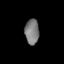
Tissue: lung
Cell type: Fibroblasts
Senescence score: 0.5851
Nuclear area (px): 345
Mean DAPI intensity: 124.049